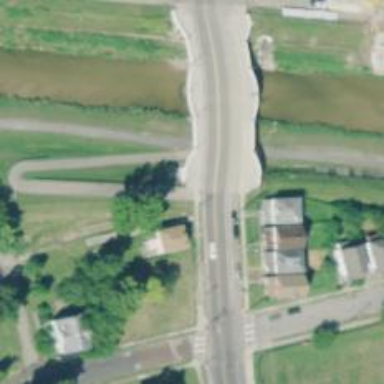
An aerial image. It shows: Cycleway.